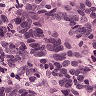
Metastatic tissue present: yes